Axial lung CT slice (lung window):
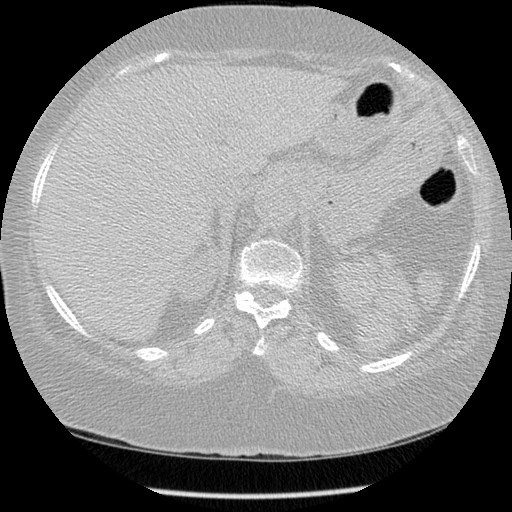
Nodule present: no